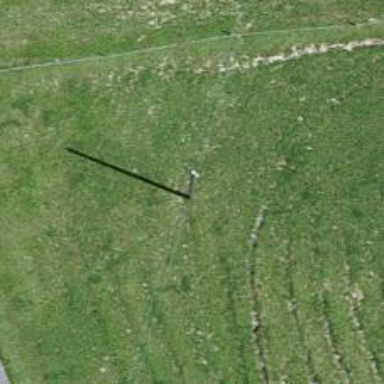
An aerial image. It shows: Utility pole as the man-made structure.